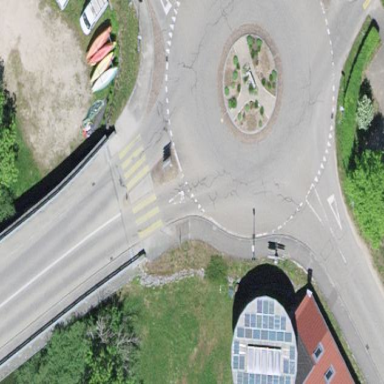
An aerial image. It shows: Secondary road with asphalt surface leading to roundabout junction.